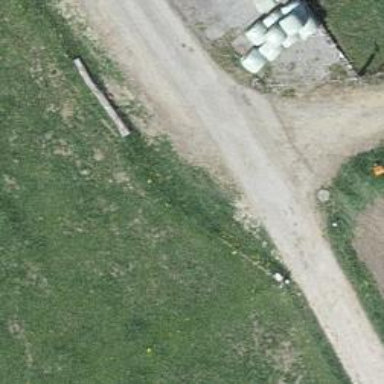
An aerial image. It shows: Gravel track with grade 2 quality.